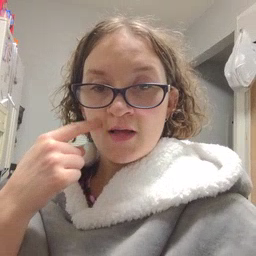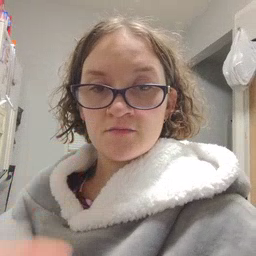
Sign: cry